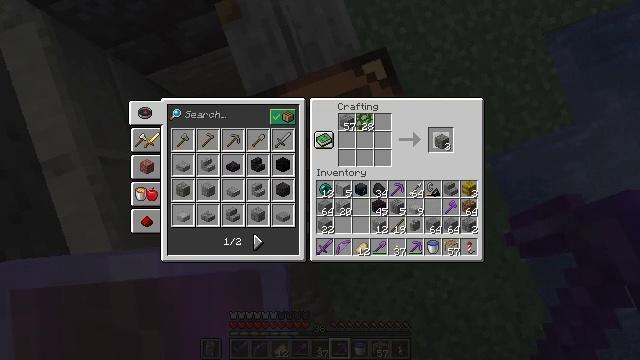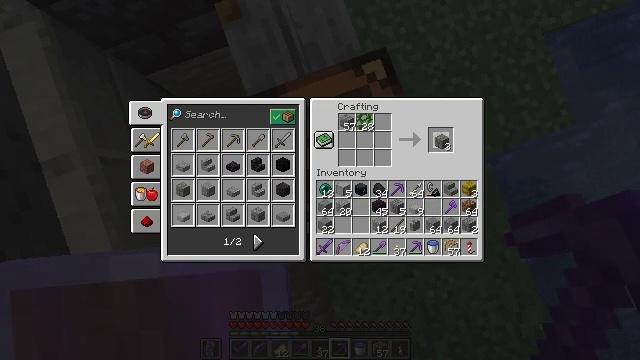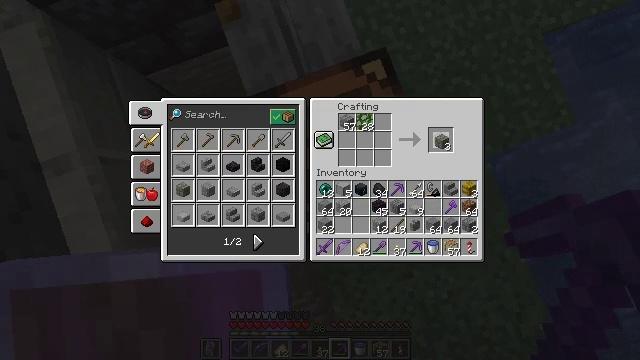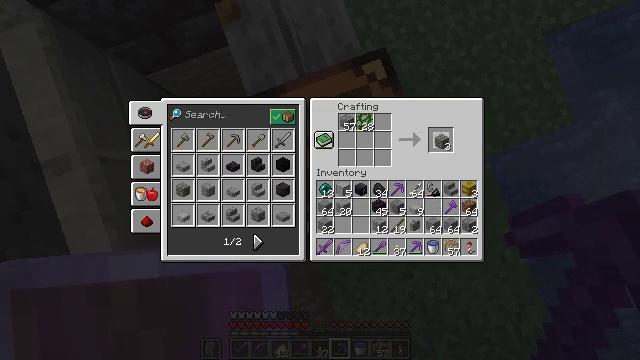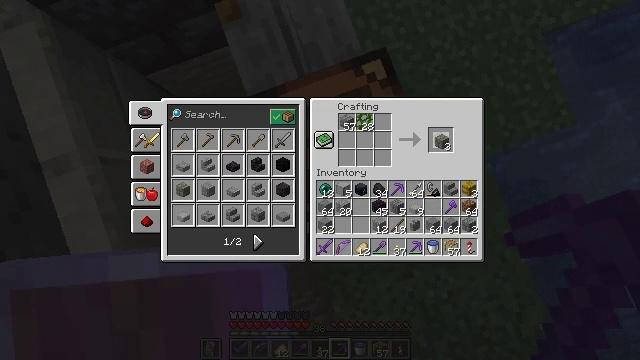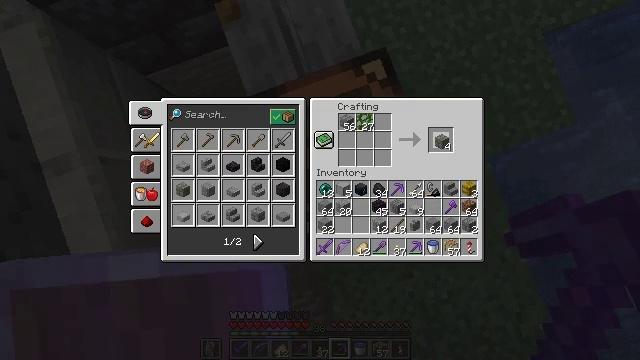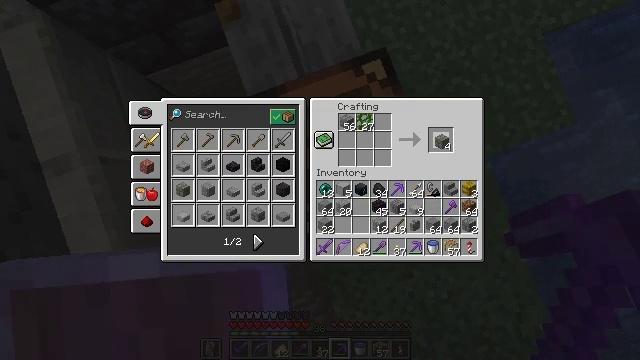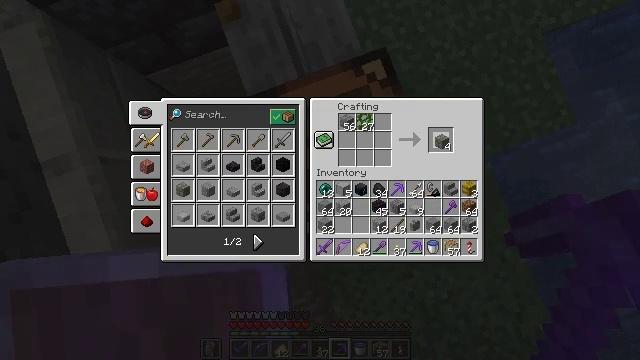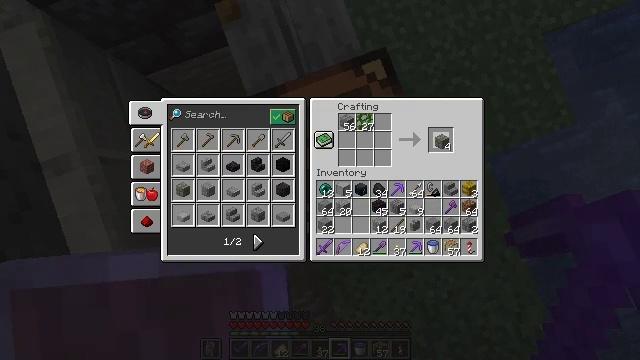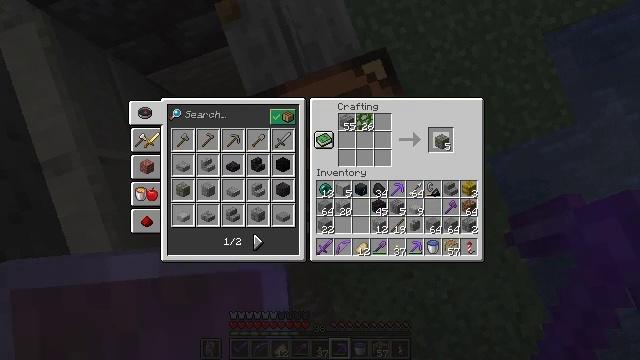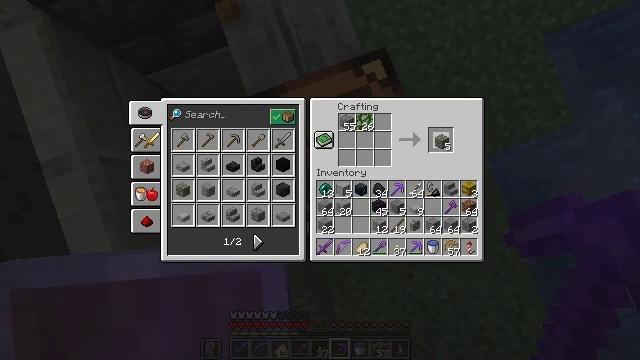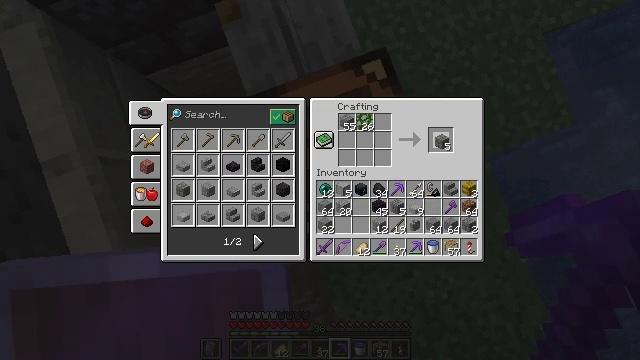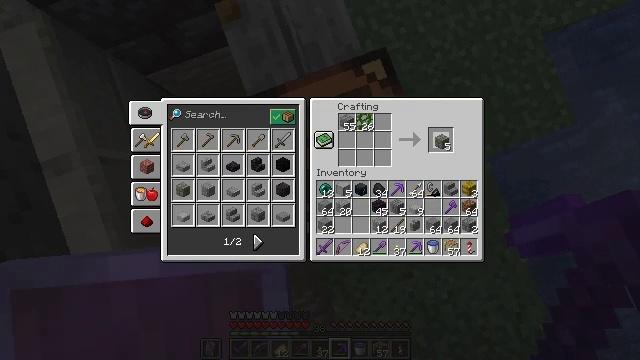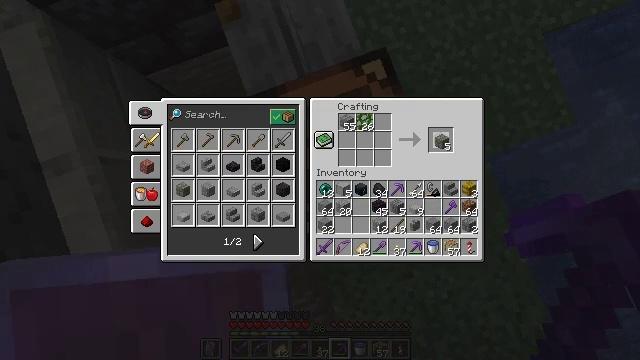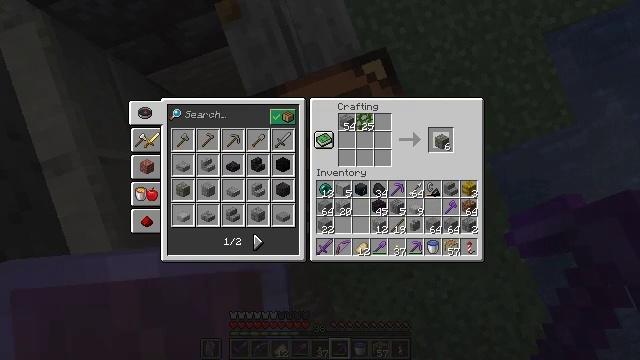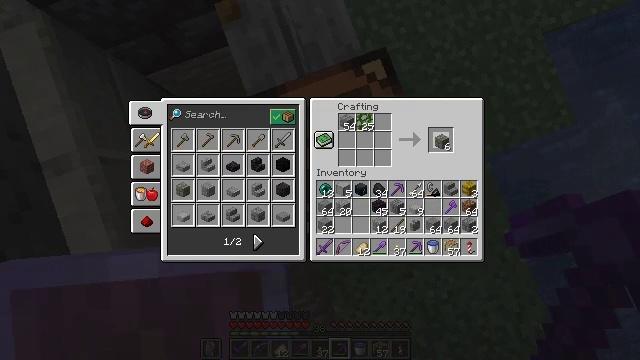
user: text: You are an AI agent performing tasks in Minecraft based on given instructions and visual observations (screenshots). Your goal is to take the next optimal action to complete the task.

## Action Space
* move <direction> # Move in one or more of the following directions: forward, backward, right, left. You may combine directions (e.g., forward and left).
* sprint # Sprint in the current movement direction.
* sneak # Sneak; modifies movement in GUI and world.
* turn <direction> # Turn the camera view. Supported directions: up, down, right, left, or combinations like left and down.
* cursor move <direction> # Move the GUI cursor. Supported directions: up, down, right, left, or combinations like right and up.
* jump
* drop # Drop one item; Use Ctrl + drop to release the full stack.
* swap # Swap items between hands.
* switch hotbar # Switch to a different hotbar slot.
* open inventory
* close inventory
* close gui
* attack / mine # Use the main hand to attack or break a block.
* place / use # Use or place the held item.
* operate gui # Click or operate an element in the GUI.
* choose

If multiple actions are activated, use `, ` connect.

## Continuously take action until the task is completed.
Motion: motion action
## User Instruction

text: craft item mossy stone bricks
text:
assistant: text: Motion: no_op
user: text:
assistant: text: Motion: attack / mine
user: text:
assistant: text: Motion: attack / mine
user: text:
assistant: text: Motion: attack / mine
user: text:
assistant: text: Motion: no_op
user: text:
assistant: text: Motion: attack / mine
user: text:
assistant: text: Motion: attack / mine
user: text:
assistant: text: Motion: attack / mine
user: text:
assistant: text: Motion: no_op
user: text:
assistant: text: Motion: no_op
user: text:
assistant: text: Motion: attack / mine
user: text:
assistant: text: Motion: attack / mine
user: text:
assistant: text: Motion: attack / mine
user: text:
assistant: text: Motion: no_op
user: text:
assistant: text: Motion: no_op
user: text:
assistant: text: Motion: no_op
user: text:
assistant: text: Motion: no_op
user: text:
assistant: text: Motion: no_op
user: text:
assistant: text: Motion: no_op
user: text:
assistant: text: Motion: no_op
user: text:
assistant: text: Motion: no_op
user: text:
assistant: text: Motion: no_op
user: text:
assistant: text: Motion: no_op
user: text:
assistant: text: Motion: no_op
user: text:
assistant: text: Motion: no_op
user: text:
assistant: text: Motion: no_op
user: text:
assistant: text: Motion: no_op
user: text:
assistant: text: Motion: no_op
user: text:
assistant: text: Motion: no_op
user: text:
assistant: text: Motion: no_op